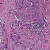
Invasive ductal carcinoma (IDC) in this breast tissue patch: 1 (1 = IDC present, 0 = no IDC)